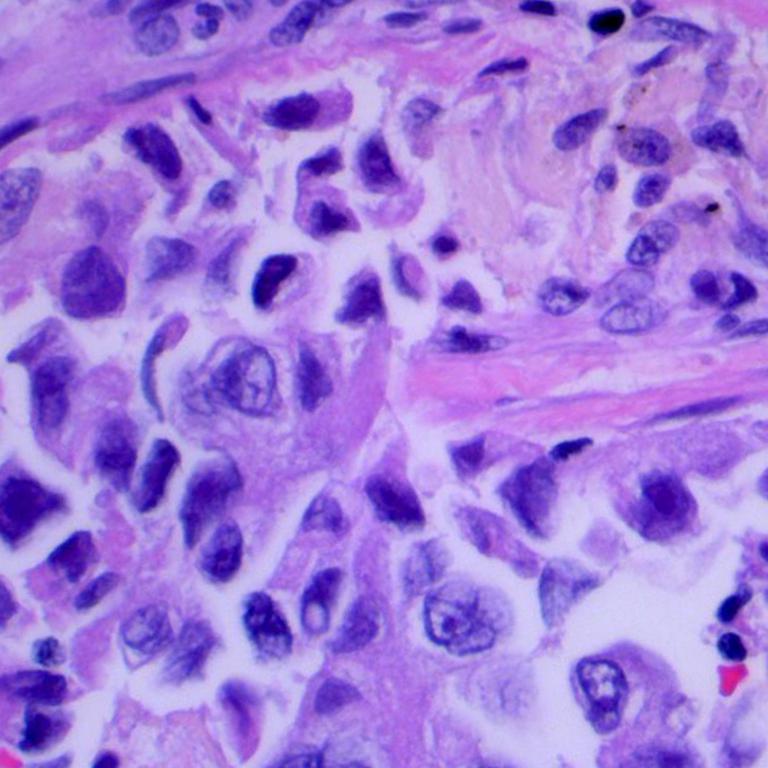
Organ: lung
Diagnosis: adenocarcinomas